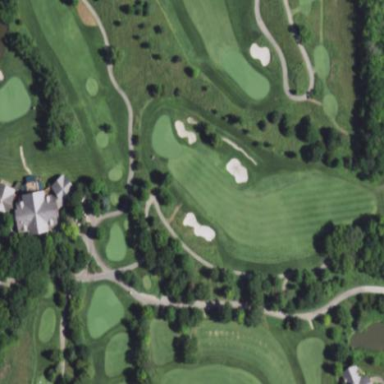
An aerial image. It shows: Golf fairway surrounded by grass.